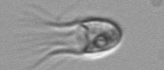
Label: Balanion